Field crop: maize
Growth stage: 2
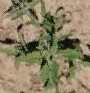
Species: atriplex